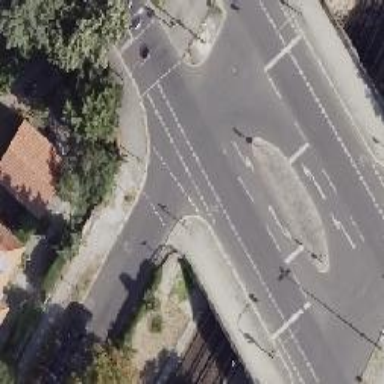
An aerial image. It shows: Road crossing with traffic signals.